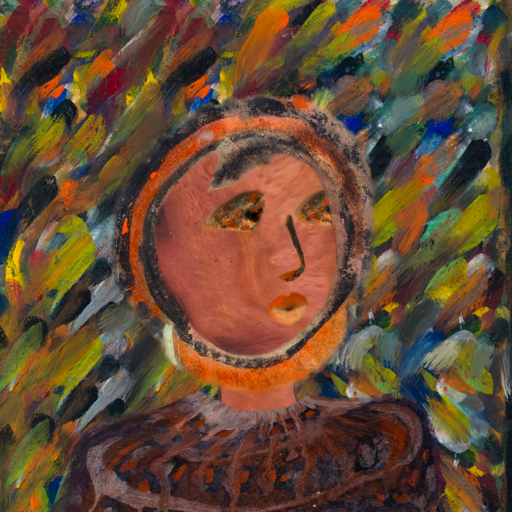
Background: An_Impression, Head And Neck Side: Mother_And_Son_Mother, Face Side: Gypsy_Queen, Bust: Hypocrite, Hair Side: Childish, Head Accessory: Blank, Second Necklace: Blank, Necklace: Blank, Baby: Blank